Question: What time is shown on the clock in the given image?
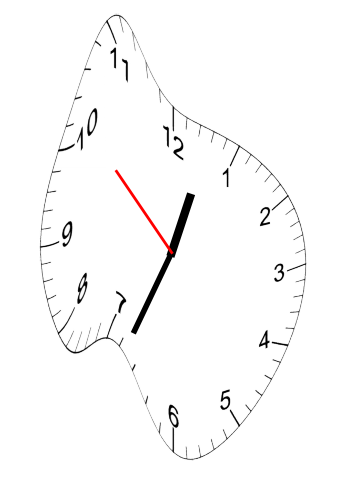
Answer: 12:33:52